Field crop: maize
Growth stage: 2
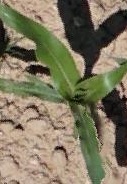
Species: maize